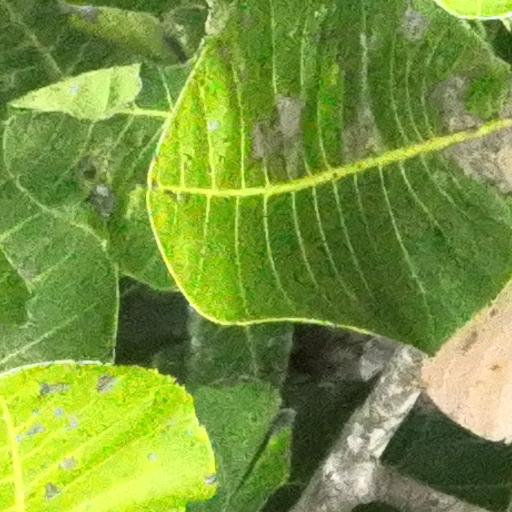
Species: Anacardium excelsum
GBIF accepted scientific name: Anacardium excelsum
Crown area (m\u00b2): 138.973